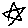
Label: star